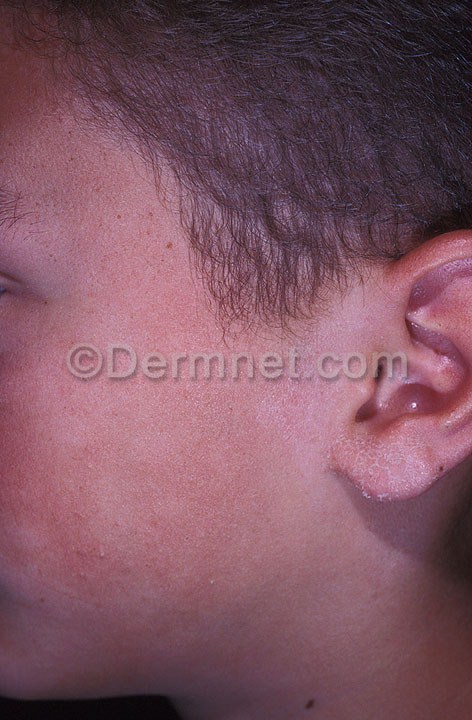
Disease: Acne and Rosacea Photos